Interaction volume radius: 5 \u00c5
Interaction volume height: 25 \u00c5
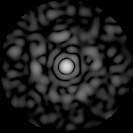
Disorder parameter: 0.7867